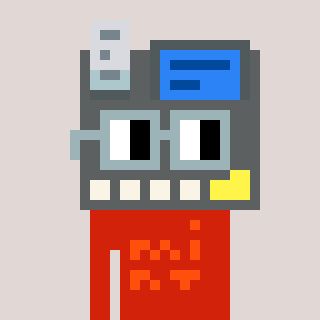
a pixel art character with square dark gray glasses, a cash register-shaped head and a red-colored body on a warm background